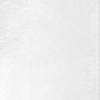
Label: dusty